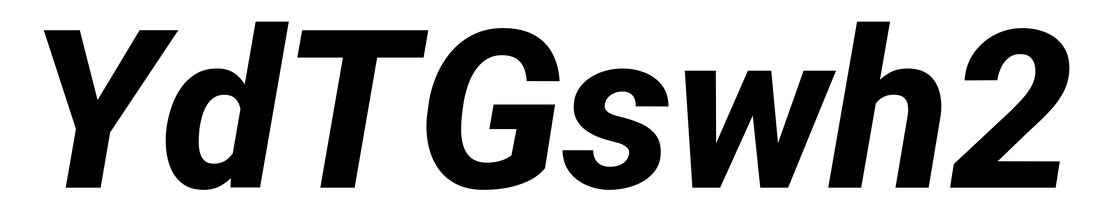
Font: Roboto-Italic_ExtraBold_Italic